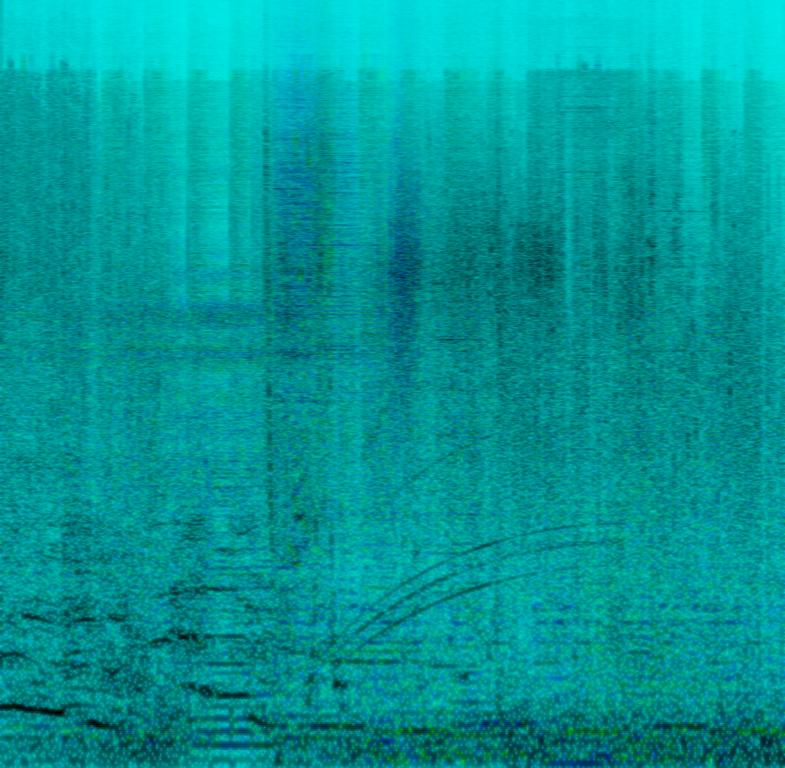
This is a loud heavy metal piece that is played as a soundtrack for a video game with sound effects of fire and a dinosaur roaring in the beginning. There is a distorted electric guitar playing a simple tune while loud acoustic drums provide a heavy metal beat as the rhythmic background. The theme has a very violent feel to it.